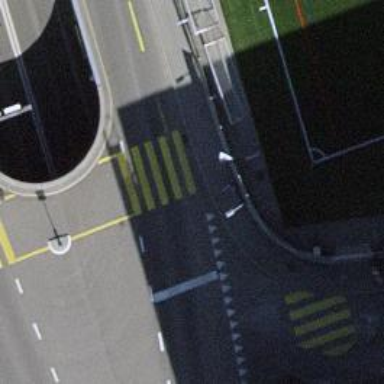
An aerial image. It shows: Uncontrolled footway crossing with markings.